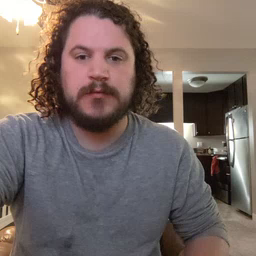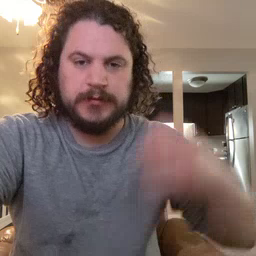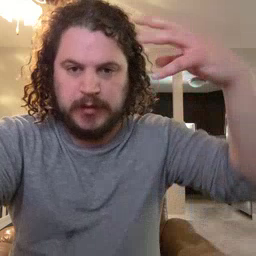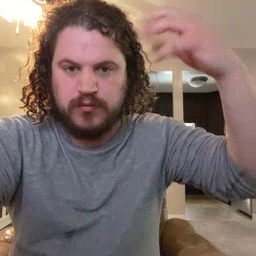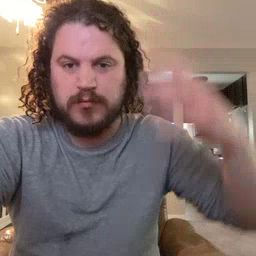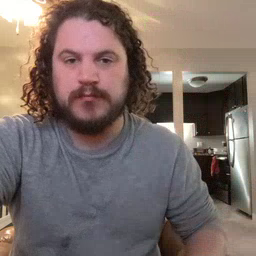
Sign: shower